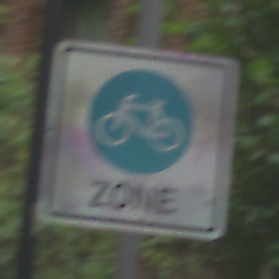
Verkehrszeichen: BeginnFahrradzone
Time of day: MorningAfternoon
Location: Outdoor (Urban)
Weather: Overcast
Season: NotSpecified
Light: Natural